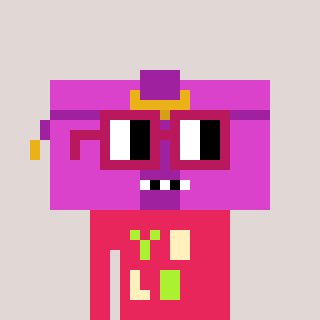
a pixel art character with square dark red glasses, a clutch-shaped head and a redpinkish-colored body on a warm background